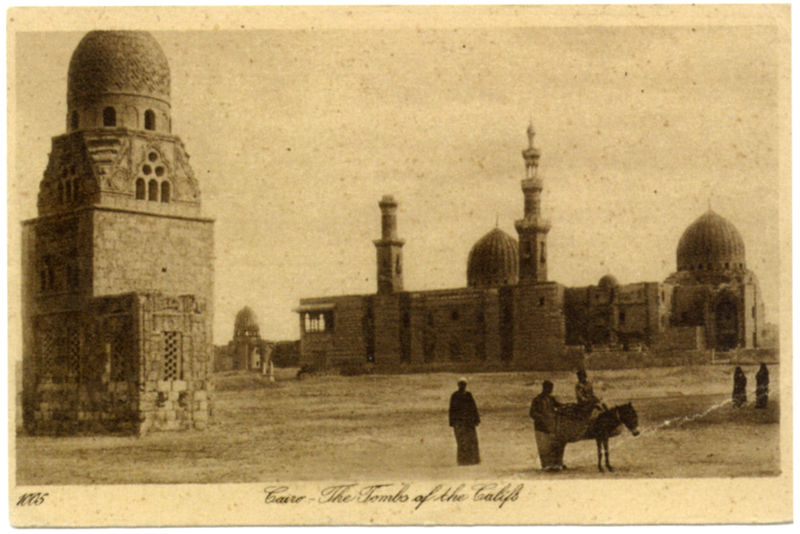
Titel: Kairo - Die Kalifengräber
Künstler: Paul Klee
Standort: Bern
Institution: Zentrum Paul Klee
Schlagwörter: himmel, frauen, gelb, landschaft, menschen, ocker, sand, stadt, braun, fenster, frau, grau, hintergrund, männer, schwarz, skizze, weiss, zeichnung, anlage, gebäude, haus, tier, wand, architektur, historie, mensch, stein, steine, bild, häuser, gitter, kind, esel, reiter, turm, reiten, schrift, papier, ansicht, fassade, süden, wüste, dorf, mauer, grafik, monochrom, vergilbt, platz, rand, sepia, kuppel, junge, foto, fotografie, photographie, eingang, ruine, kuppeln, moschee, orient, orientalisch, türmchen, türme, palast, asien, druck, stich, text, maultier, fraun, photo, karte, arabisch, hubi, grab, gräber, pfer, tempel, postkarte, fotographie, turban, gebüde, arabien, islam, raster, osten, legende, ägypten, minarett, bauwerke, ansichtskarte, kupel, terror, trist, kairo, islamisch, kaftan, kalif, fotogrfie, plast, orientalen, mausoleen, nomaden, agypten, kalifengräber, moschekuppel, kalifen